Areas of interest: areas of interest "Museum"
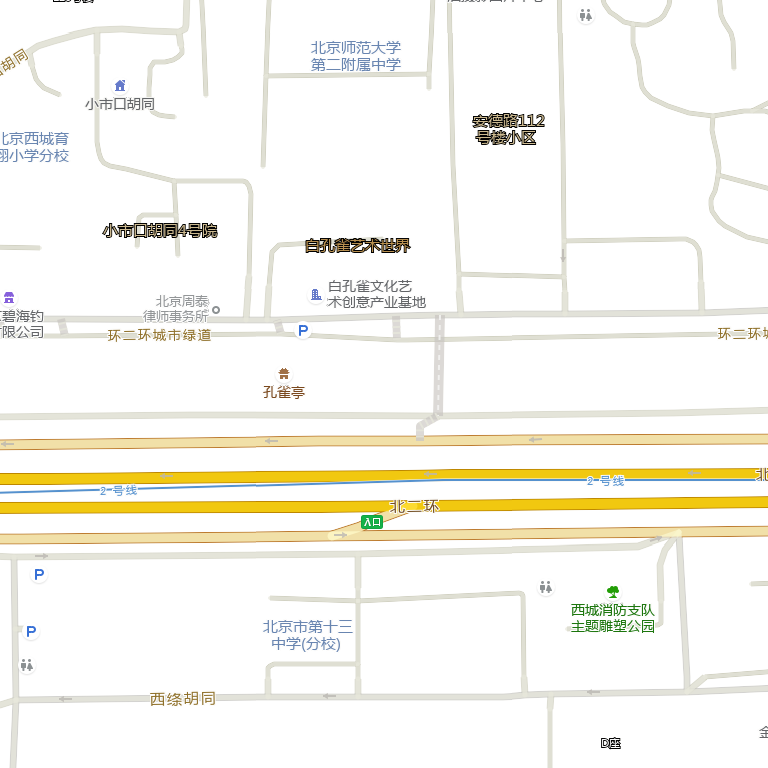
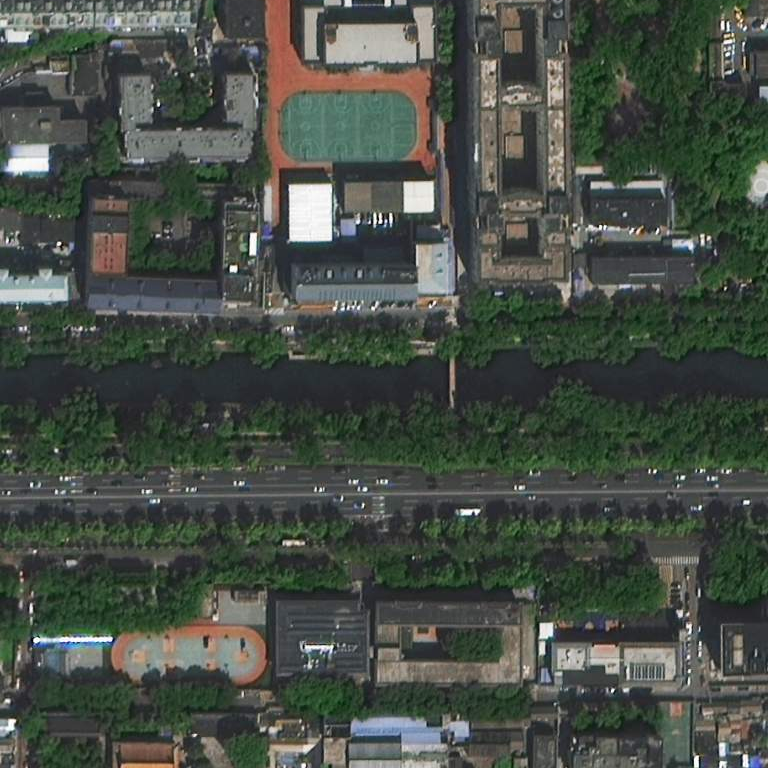